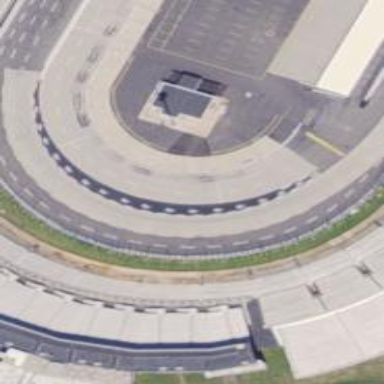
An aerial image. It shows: Raceway for motor sports.